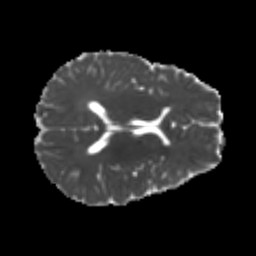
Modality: MD
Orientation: axial
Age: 19
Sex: male
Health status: healthy
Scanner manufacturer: philips
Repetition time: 7.475 s
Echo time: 0.08753 s